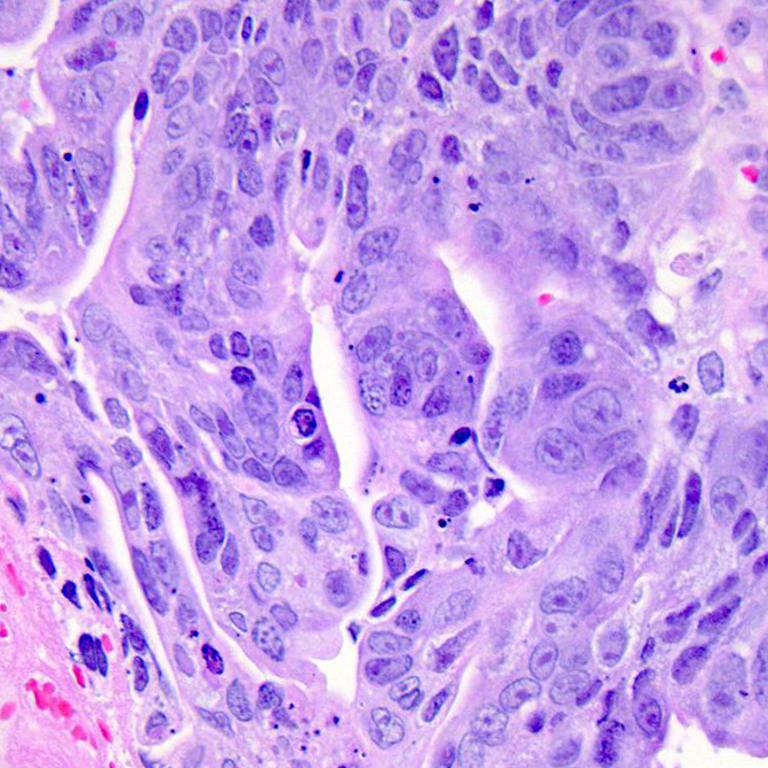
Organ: colon
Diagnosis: adenocarcinomas